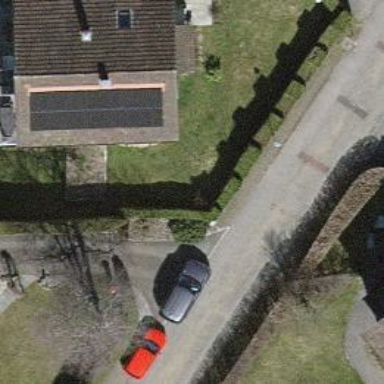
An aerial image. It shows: Hedge barrier.